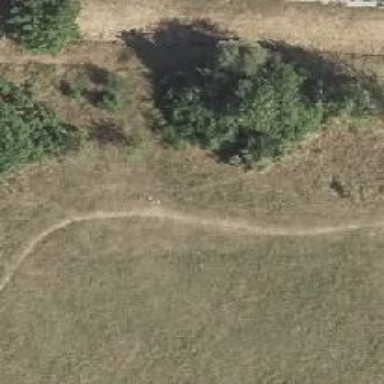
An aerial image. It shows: Ground path.